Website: walmart
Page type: billing-address
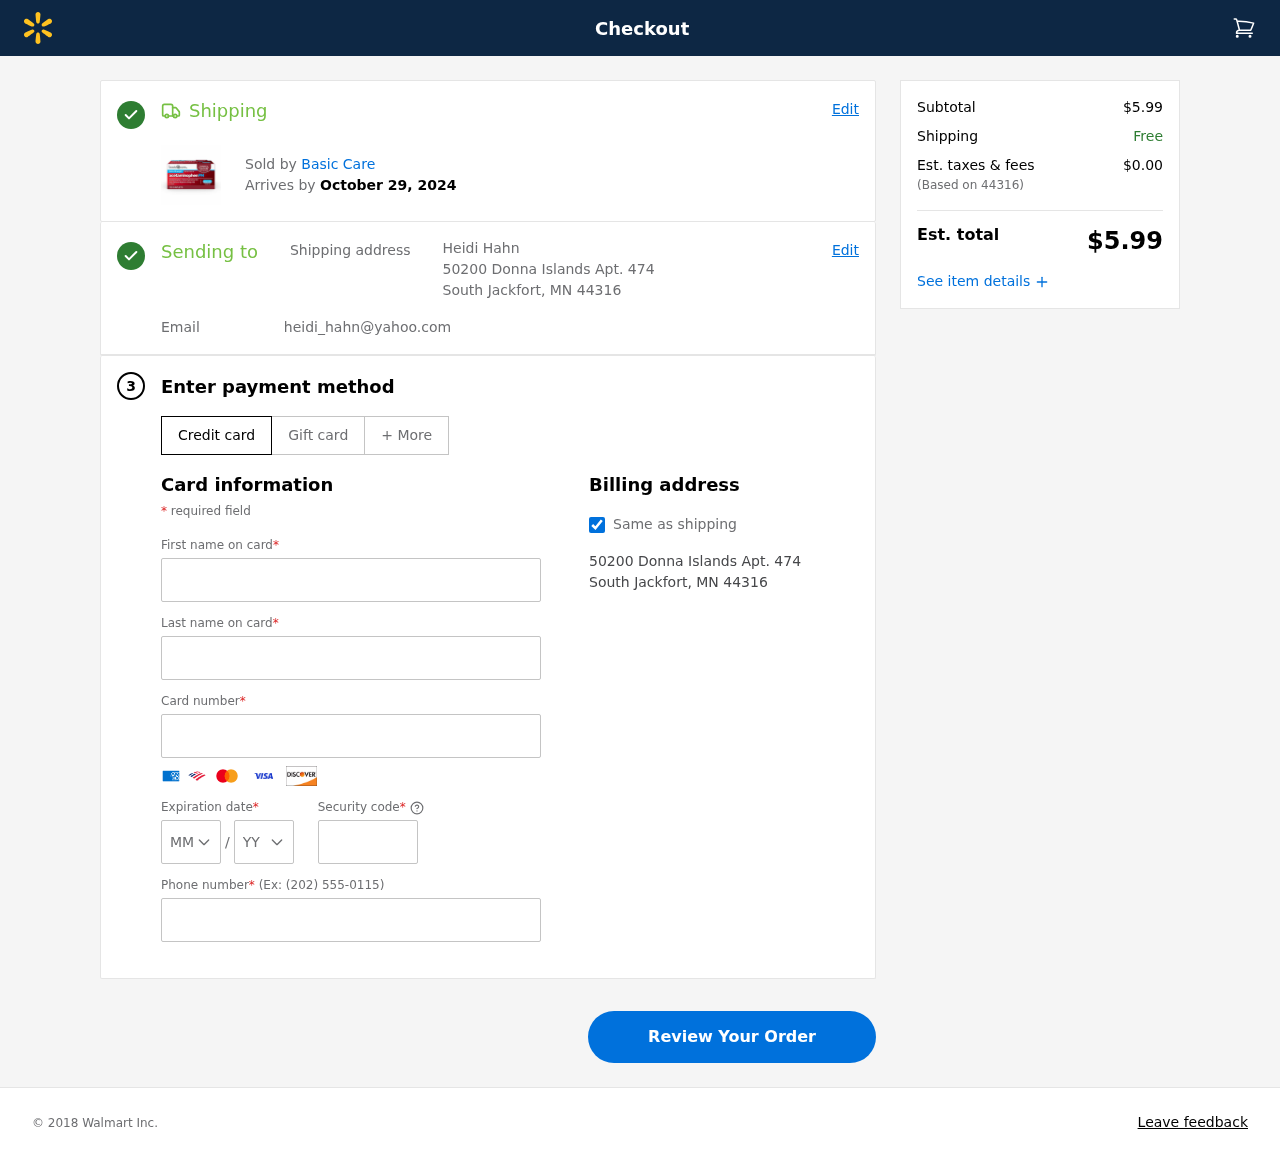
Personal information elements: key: PII_CARD_CVV
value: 121
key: PII_CARD_EXPIRY_MONTH
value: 07
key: PII_CARD_EXPIRY_YEAR
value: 28
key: PII_CARD_NUMBER
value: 2716 1367 1577 8711
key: PII_CITY_STATE_ZIP
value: South Jackfort, MN 44316
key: PII_EMAIL
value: heidi_hahn@yahoo.com
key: PII_FIRSTNAME
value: Heidi
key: PII_FULLNAME
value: Heidi Hahn
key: PII_LASTNAME
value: Hahn
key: PII_PHONE
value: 7757242149
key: PII_POSTCODE
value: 44316
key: PII_STREET
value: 50200 Donna Islands Apt. 474
Product elements: key: PRODUCT1_BRAND
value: Basic Care
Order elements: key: ORDER_DELIVERY_DATE
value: October 29, 2024
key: ORDER_SUBTOTAL
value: $5.99
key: ORDER_TAX
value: $0.00
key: ORDER_TOTAL
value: $5.99